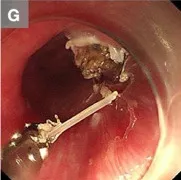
Images of the embedded foreign body in the esophagus, and extraction via endoscopic submucosal dissection in Case 2. (G) Removal of the foreign body (a fish bone) by forceps.
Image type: endoscopy (airway_endoscopy)